Question: I created a maven project but when I try to add it to my server I receive this error :

I converted the project to a 'Dynamic Web Project' by updating its facet. Is there something else I missed ?
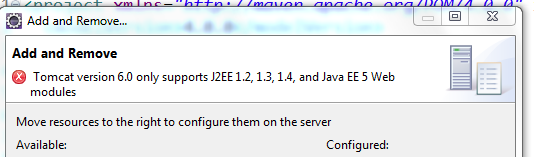
Answer: Changing facets has proven ugly from time to time. Even changing an existing dynamic web project (one of its facets, e.g. Dynamic web module from 2.5 to 2.6) gives a lot of trouble.
Advice: leave aside Maven -for a while- and start a new dynamic web project from scratch. Import the sources you need (don't copy them, import them, found it to be a good practice with control version environments). Associate a server to the project and try to deploy it.